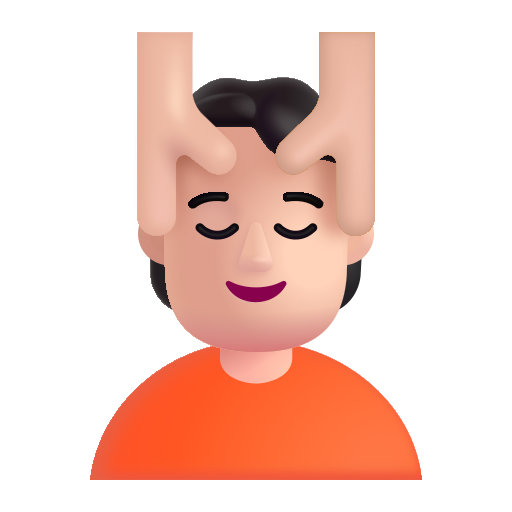
person getting massage color light